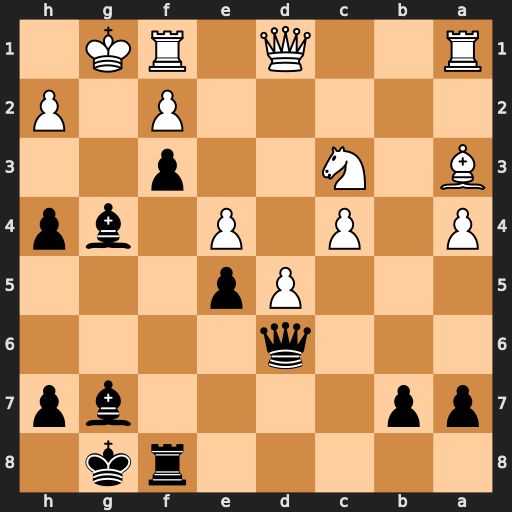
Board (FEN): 5rk1/pp4bp/3q4/3Pp3/P1P1P1bp/B1N2p2/5P1P/R2Q1RK1
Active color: b
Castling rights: -
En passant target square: -
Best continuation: Qg6 Kh1 Bh3 Qxf3 Rxf3